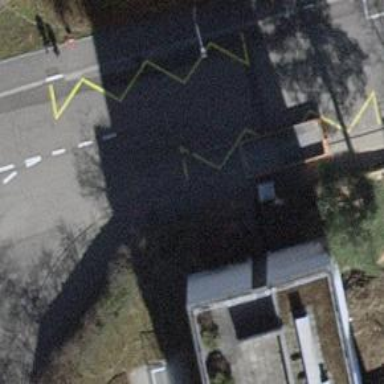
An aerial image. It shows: Public transport stop position.